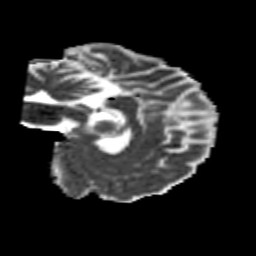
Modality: MD
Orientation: sagittal
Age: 26
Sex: male
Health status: healthy
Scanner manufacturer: siemens
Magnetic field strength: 3 T
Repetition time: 10.8 s
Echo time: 0.082 s